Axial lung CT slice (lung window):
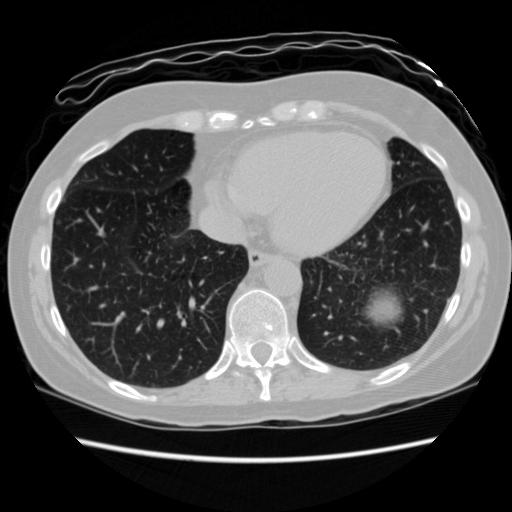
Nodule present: no